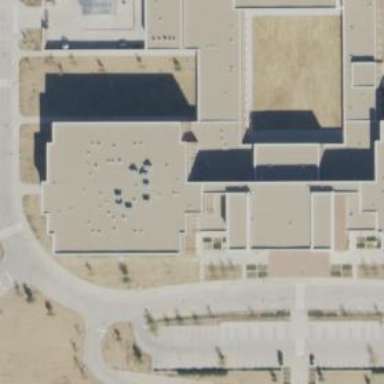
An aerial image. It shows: School building.